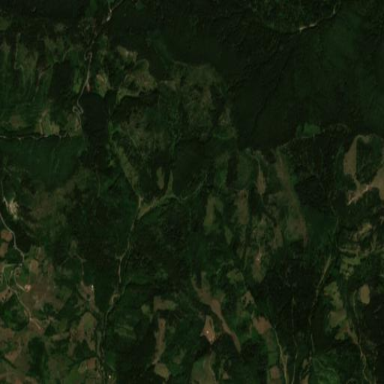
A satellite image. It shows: Mixed leaf woodland.